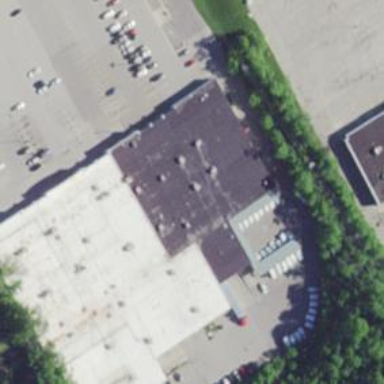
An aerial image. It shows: Post office.